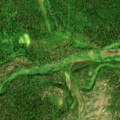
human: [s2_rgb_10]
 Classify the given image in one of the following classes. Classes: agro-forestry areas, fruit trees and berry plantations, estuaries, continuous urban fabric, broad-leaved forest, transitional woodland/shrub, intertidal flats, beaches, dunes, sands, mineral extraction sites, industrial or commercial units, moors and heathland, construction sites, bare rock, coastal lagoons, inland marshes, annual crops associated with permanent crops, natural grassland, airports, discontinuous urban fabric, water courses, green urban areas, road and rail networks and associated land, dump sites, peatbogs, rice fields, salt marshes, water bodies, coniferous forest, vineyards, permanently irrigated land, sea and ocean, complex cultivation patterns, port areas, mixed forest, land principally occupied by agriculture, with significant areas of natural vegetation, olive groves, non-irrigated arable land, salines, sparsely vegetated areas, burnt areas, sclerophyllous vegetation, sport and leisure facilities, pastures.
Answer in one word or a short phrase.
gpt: coniferous forest